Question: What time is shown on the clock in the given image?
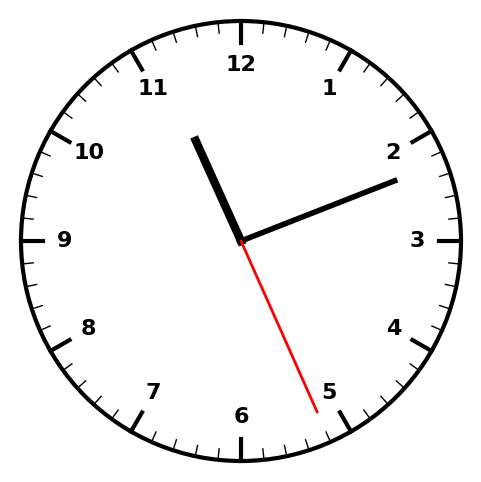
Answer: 11:11:26